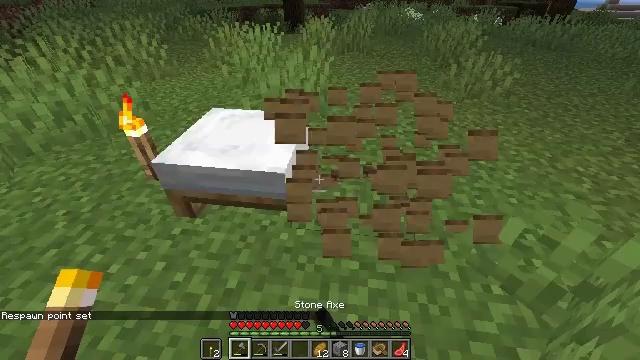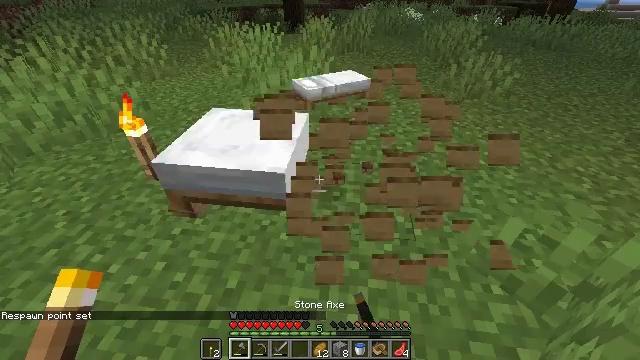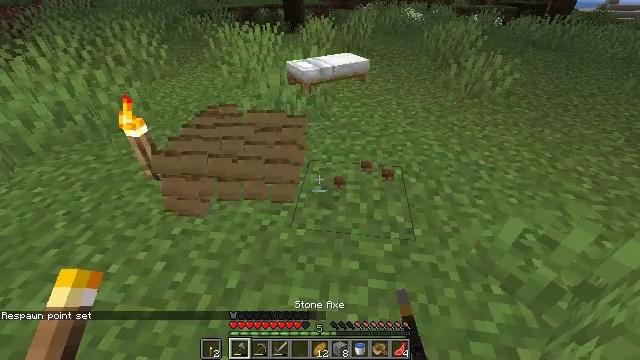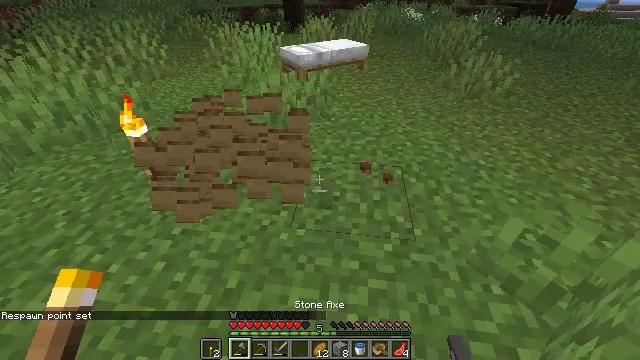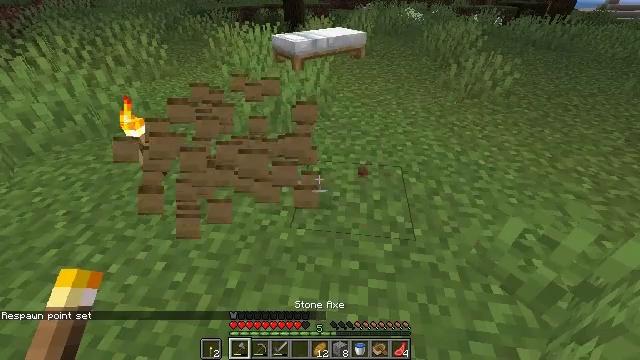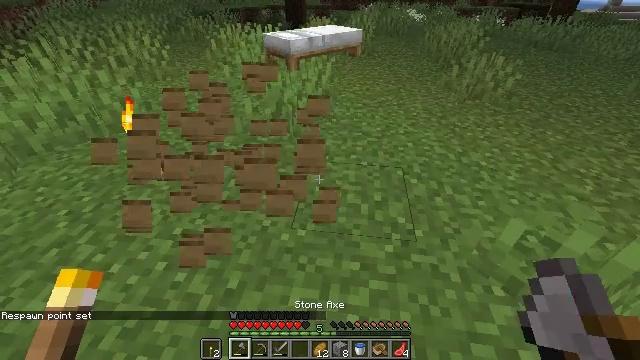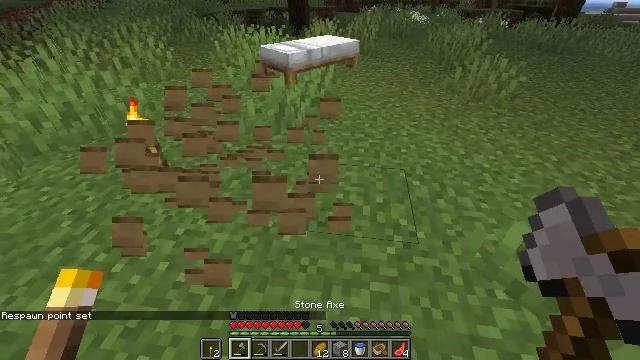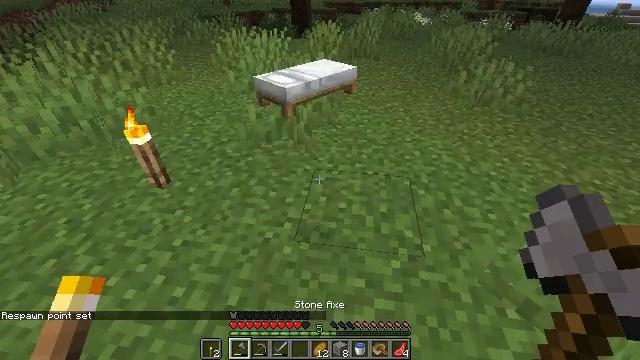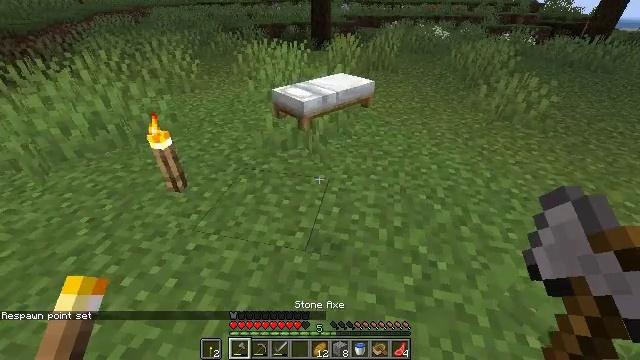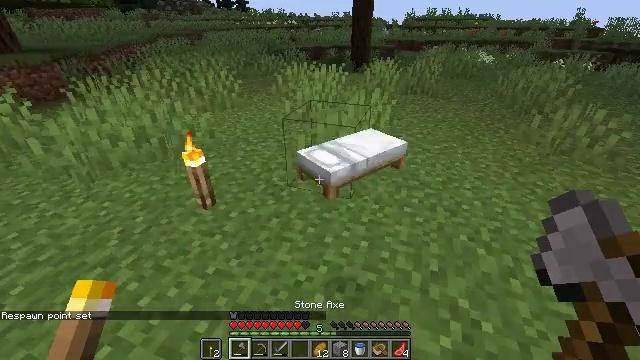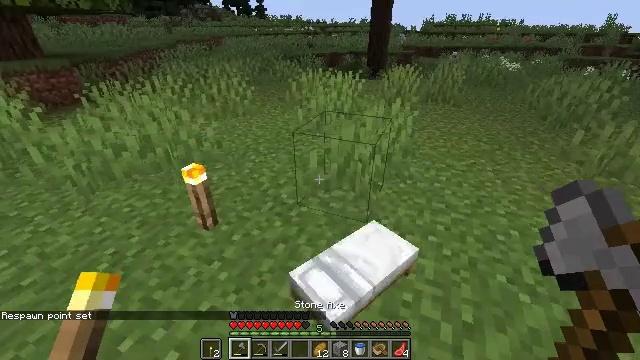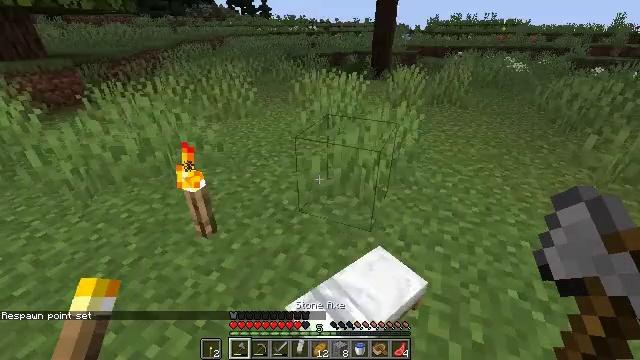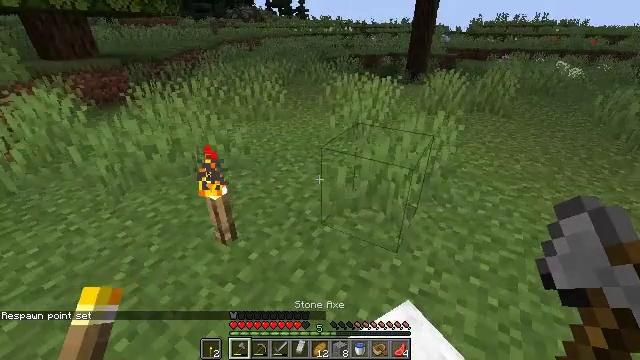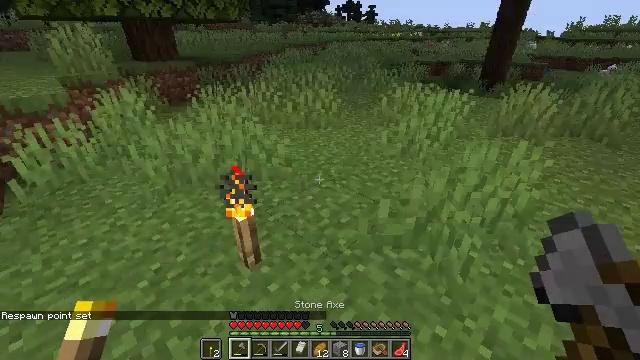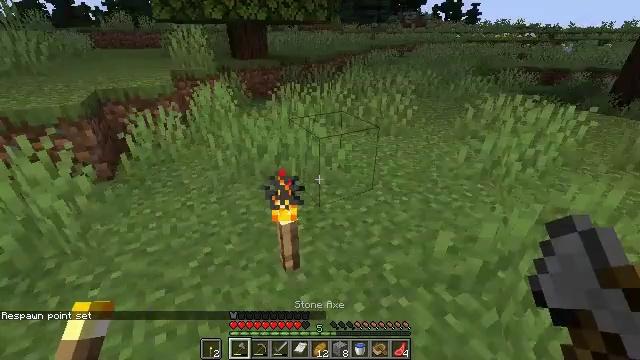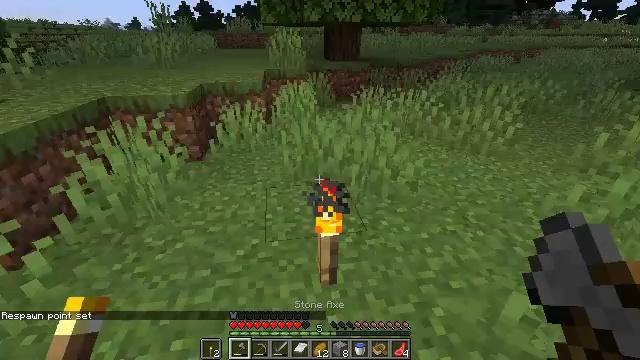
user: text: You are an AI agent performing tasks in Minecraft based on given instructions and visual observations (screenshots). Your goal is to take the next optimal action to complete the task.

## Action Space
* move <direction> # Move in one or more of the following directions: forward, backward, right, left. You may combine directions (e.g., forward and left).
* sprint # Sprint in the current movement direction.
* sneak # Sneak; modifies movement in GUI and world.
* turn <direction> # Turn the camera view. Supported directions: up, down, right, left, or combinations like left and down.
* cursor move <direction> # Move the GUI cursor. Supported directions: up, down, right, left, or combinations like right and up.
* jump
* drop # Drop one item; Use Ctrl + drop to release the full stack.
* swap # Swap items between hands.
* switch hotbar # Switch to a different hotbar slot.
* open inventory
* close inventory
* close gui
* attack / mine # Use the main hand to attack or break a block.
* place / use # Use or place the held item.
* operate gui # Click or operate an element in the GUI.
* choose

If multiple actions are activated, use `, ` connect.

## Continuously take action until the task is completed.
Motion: motion action
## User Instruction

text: Mine the torch on the wall.
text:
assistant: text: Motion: no_op
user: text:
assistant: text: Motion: no_op
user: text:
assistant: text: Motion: no_op
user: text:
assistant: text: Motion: no_op
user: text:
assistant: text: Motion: no_op
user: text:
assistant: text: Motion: no_op
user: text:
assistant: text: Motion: move forward
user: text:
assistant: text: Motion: move forward, turn left and up
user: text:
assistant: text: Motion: move forward, turn left and up
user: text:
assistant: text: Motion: move forward, turn left and up
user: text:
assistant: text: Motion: move forward
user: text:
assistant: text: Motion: move forward, turn left
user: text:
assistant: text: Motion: move forward and move right, turn left
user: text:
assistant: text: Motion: move forward and move right, turn left
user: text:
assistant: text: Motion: move forward and move right, turn left
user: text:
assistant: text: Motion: move forward and move right, turn left and down
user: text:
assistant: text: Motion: turn left and down
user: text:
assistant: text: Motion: turn left
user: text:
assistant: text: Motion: turn down
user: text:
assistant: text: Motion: no_op
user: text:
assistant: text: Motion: turn right and down
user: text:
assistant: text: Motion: no_op
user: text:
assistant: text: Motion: no_op
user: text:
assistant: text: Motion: attack / mine
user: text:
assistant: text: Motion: attack / mine
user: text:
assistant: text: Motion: no_op
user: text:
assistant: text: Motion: no_op
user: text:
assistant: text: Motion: no_op
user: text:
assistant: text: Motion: no_op